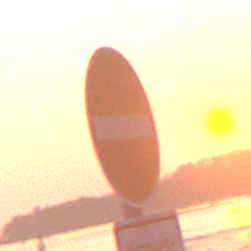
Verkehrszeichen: VerbotDerEinfahrt
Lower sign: BesondereFahrzeugeUndTransportgueter4
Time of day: SunriseSunset
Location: Outdoor (Urban)
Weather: Clear
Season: NotSpecified
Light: Natural